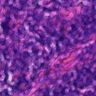
Metastatic tissue present: no